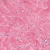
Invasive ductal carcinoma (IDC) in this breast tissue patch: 0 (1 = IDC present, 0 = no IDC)